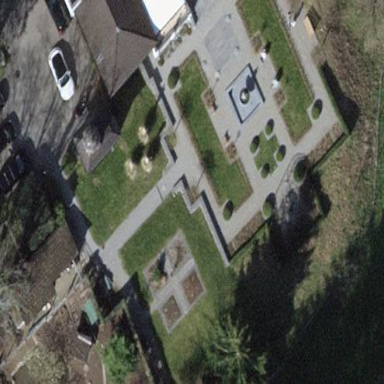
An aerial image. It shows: Garden styled as rosarium.